Aerial crown-view tile of a tropical tree (Barro Colorado Island, Panama), acquired 20241014:
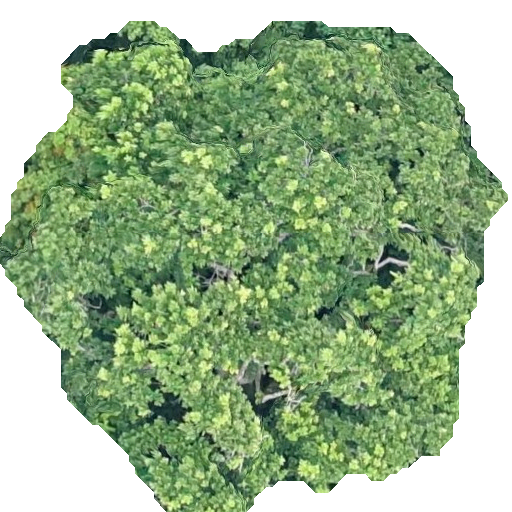
Species: Anacardium excelsum
GBIF accepted scientific name: Anacardium excelsum
Crown area: 289.839 m²